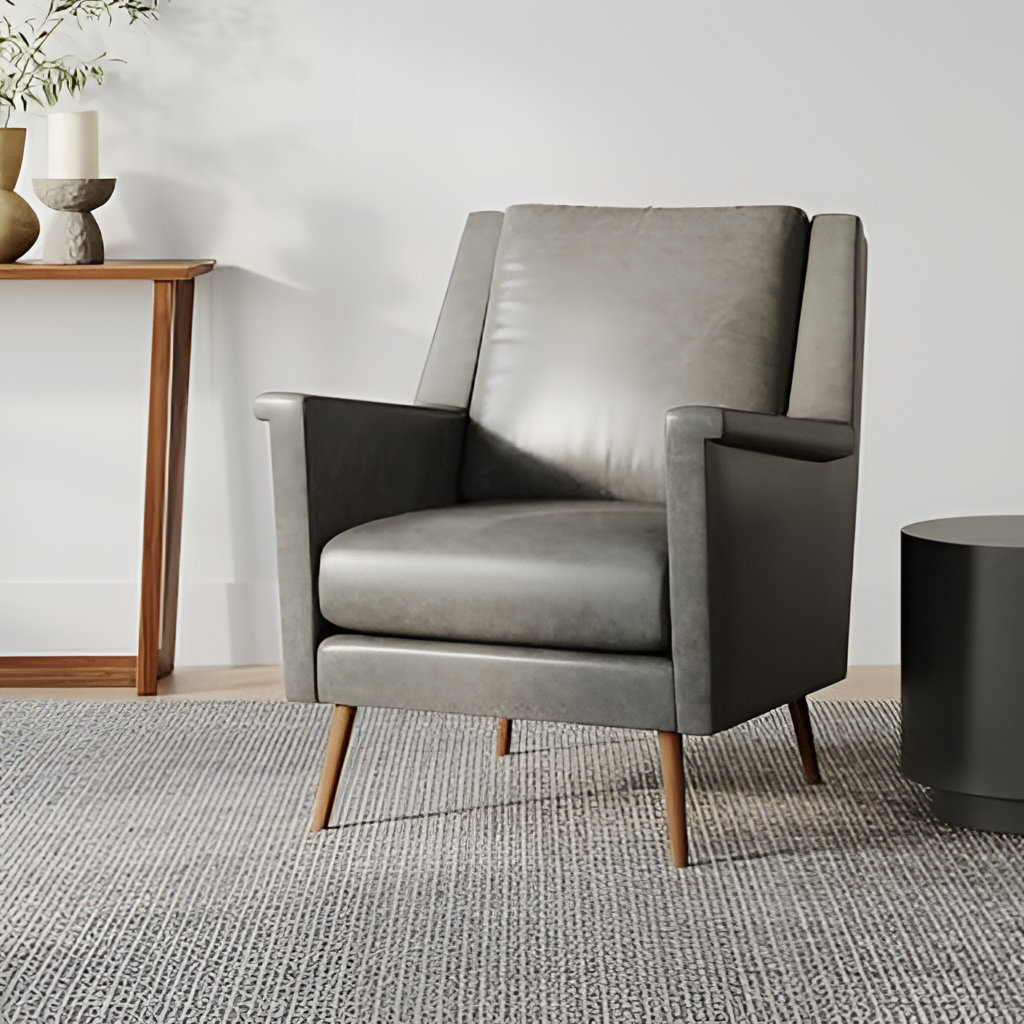
leather armchair, living room, modern, wood flooring, with plank pattern, white paint wallpaper, with solid pattern